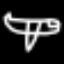
Label: airplane